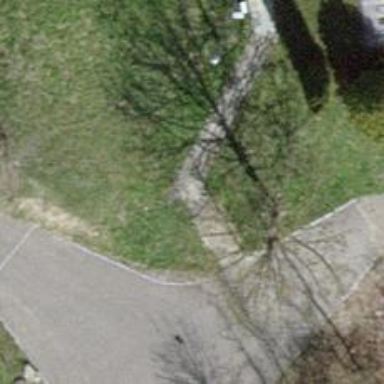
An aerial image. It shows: Set of steps on the road.